Question: I have a service that is started when the main application starts. I call the Service using this code
'''
Intent serviceIntent = new Intent(this, SMS_Listener_Service.class);
startService(serviceIntent);
'''
The Service itself has the following main notable code
'''
public class SMS_Listener_Service extends Service {
@Override
public int onStartCommand(Intent intent, int flags, int startId) {
super.onStartCommand(intent, flags, startId);
if (!blnAutoSyncisEnabled) {
stopSelf();
return 0;
} else {
return START_STICKY;
}
private class MyContentObserver extends ContentObserver {
public MyContentObserver() {
super(null);
}
@Override
public void onChange(boolean selfChange) {
super.onChange(selfChange);
//pause for 3 seconds and see if the counter changes.
if it goes past 5 transactions then start processing and start a timer
TaskToRunAfter3Seconds();
intTimesCalled = intTimesCalled + 1;
}
}
}
private void TaskToRunAfter3Seconds() {
try {
//calls the ReadTrandactions intentService that parses sms messages
Intent intent = new Intent(context, ReadTransactionsForSERVICE.class);
startService(intent);
} catch (NumberFormatException e) {
BugSenseHandler.sendException(e);
}
}
}
'''
Then we have the called intent Service in which i handle the work in the OnHandleIntent Method
'''
public class ReadTransactionsForSERVICE extends IntentService {
public ReadTransactionsForSERVICE() {
super("ReadTransactionsForSERVICE");
}
protected void onHandleIntent(Intent intent) {
//Initialize stuff
try {
//do the main work here.
} catch (Exception e) {
BugSenseHandler.sendException(e);
return;
}
}
}
'''
My question is, Is my implementation sound? Ie
I ask this because , My Service hangs in the most odd fashion and I suspect the IntentService called from Service could be the issue. (I asked a similar question earlier but got no response. this one is more detailed. <URL>
For some reason it Hangs and cannot be stopped even by memory or task managers. Physically tapping "Stop" in the service itself does nothing.

Uninstalling the app doesn't work either because when you go the running processes you see an item "Unknown process.....restarting" and if you try kill that then the applications manager generates an error ie "Settings has stopped" but on return the Unknown process is still there.
If you then Install the app again while the above is showing, the service never starts. it again remains in the "restarting" mode.
The only cure is to Restart the Phone itself. (cold boot)
The above has been observed only on android 4.3 and above. Lower versions don't seem to have this issue.
Thanks and looking forward to some help.
I call the service from 3 points depending on the scenario. first is on application startup Where I check if the Service is up and if not i start it.
Second is from the BroadcastReceiver
'''
public class SMSNotifyStarter extends BroadcastReceiver {
@Override
public void onReceive(Context context, Intent intent) {
Intent service = new Intent(context, SMS_Listener_Service.class);
context.startService(service);
//(this,"Boot Complete Recieved and Service Started.");
}
}
'''
and finally from a network State change. ie if a new internet connection is made active (Wifi or Mobile) I check for new Transactions. code here
'''
public class NetworkChangeReceiver extends BroadcastReceiver {
Context ctx;
@Override
public void onReceive(final Context context, final Intent intent) {
ctx = context;
int status = NetworkUtil.getConnectivityStatusString(context);
if (status == 1 || status == 2) { //means wifi or mobile is active
blnSyncAllowed = GSR.ReadSharedPreferencesBool(ctx,
GSR.PrefsFileName,"SYNC_ALLOWED", true);
if (blnSyncAllowed)) {
Intent intentx = new Intent(context, ReadTransactionsForSERVICE.class);
intentx.putExtra("CalledByWakeOnConnectionFound", "WakeOnConnectionFound");
context.startService(intentx);
}
}
//Toast.makeText(context, status, Toast.LENGTH_LONG).show();
}
}
'''
Manifest entries
'''
<receiver
android:name="com.myappName.NetworkChangeReceiver"
android:label="NetworkChangeReceiver">
<intent-filter>
<action android:name="android.net.conn.CONNECTIVITY_CHANGE" />
<action android:name="android.net.wifi.WIFI_STATE_CHANGED" />
</intent-filter>
</receiver>
<receiver android:name="com.myappName.SMSNotifyStarter">
<intent-filter>
<action android:name="android.intent.action.QUICKBOOT_POWERON" />
<action android:name="android.intent.action.BOOT_COMPLETED" />
</intent-filter>
</receiver>
<service
android:name="com.myappName.SMS_Listener_Service"
android:enabled="true"
android:icon="@drawable/myAppIcon"
android:label="myAppManager">
<intent-filter>
<action android:name="com.myappName.SMS_Listener_Service" />
</intent-filter>
</service>
<service android:name="myappName.ReadTransactionsForSERVICE">
</service>
'''
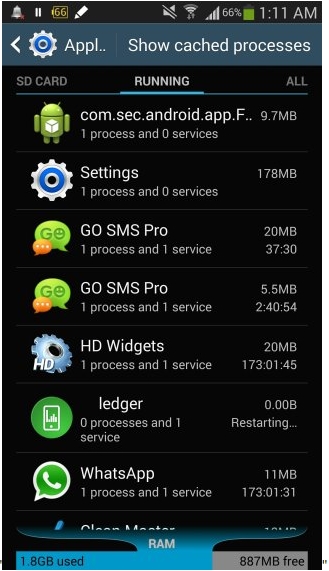
Answer: I would ask this as a comment, but I just got started here. Have you registered your broadcast receiver and your services in the manifest?
For the service/intentservice:
'''
<service
android:name="your service path"
android:exported="false" > <!--if you only want to call it from within your app-->
</service>
'''
And for the broadcast receiver:
'''
<receiver android:name="your receiver path"
android:exported="false" <!--if you only want to call it from within your app-->
<intent-filter>
<action android:name="the action you're sending" />
</intent-filter>
</receiver>
'''
Also, I'm not sure how you're filtering your intents in your intent service, since you don't have an action in the intent.
'''
intent.setAction("action");
'''
Then you can look for this action in the onHandleIntent() method. I suppose it's okay if you just have the one intent, but otherwise, I'd recommend adding this as well. Please put debug points in the code to see if you're reaching the onHandleIntent method() as well.